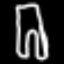
Label: pants